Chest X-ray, PA view. Patient: 76 years old, sex F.
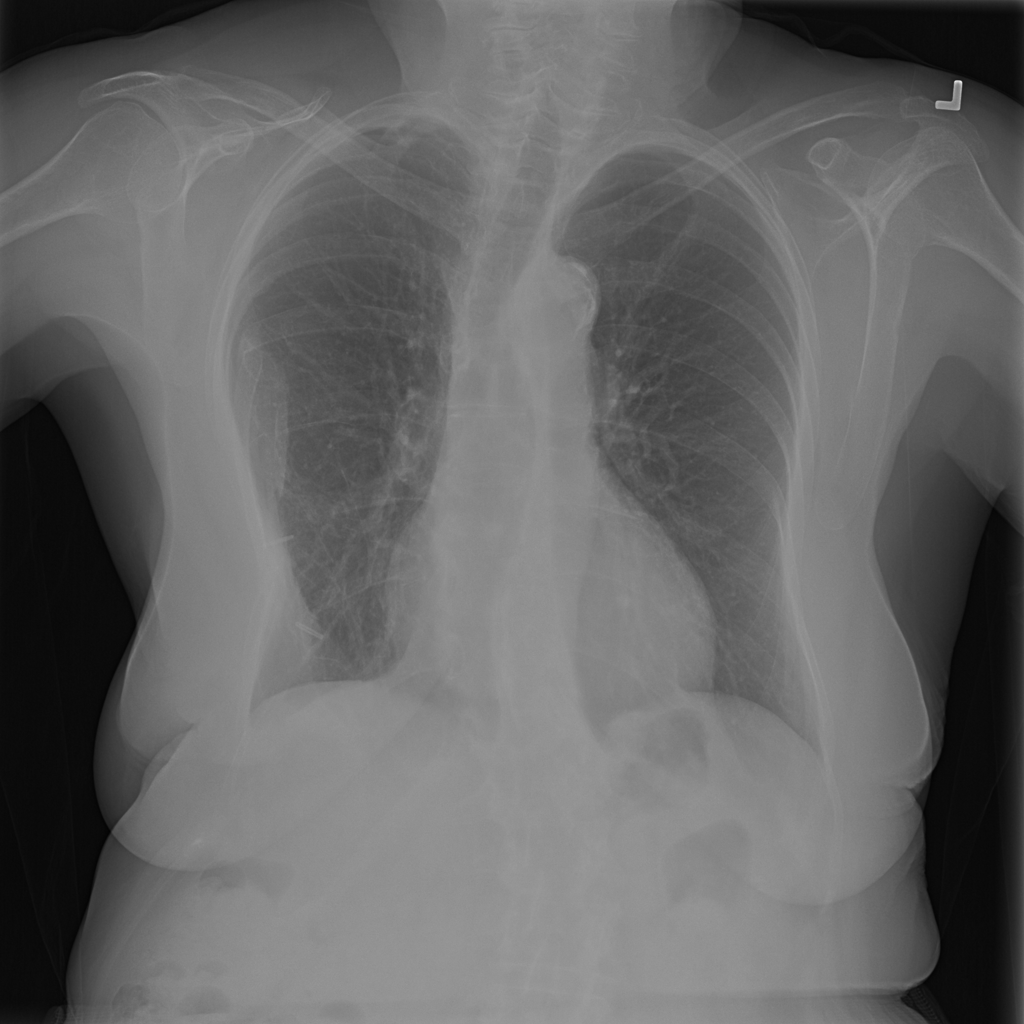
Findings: No Finding